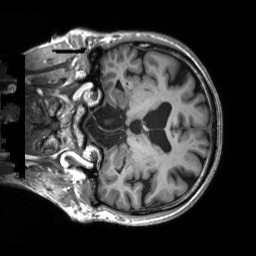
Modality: T1w
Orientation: coronal
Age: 70
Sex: male
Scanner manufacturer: siemens
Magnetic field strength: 3 T
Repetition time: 2.5 s
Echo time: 0.00248 s